Aerial crown-view tile of a tropical tree (Barro Colorado Island, Panama), acquired 20250616:
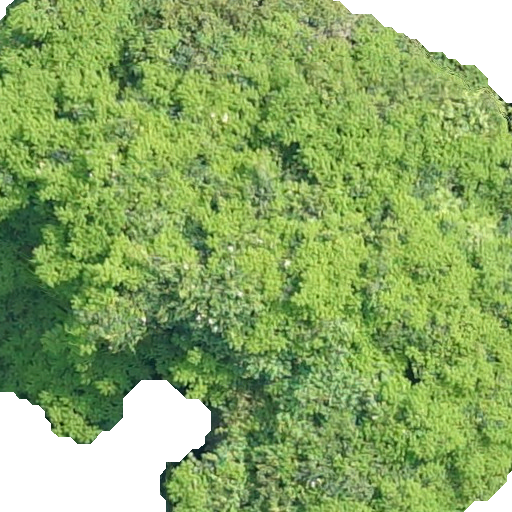
Species: Tachigali panamensis
GBIF accepted scientific name: Tachigali panamensis
Crown area: 480.104 m²